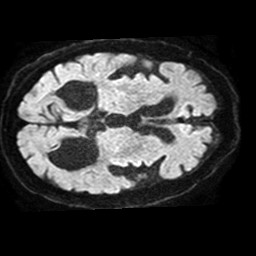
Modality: TRACE
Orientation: axial
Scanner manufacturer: philips
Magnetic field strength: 1.5 T
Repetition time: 3.649 s
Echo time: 0.09257 s